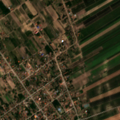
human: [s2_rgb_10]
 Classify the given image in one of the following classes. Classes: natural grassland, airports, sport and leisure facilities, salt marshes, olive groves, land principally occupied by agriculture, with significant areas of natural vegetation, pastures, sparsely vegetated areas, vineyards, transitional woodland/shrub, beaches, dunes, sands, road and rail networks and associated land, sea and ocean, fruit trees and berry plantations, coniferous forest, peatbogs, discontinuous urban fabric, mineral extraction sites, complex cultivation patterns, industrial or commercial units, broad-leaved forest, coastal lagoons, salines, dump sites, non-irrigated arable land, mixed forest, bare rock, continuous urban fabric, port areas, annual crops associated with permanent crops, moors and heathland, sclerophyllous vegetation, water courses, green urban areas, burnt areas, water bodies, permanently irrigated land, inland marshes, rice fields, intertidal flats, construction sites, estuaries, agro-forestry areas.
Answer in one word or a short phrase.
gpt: discontinuous urban fabric, non-irrigated arable land, complex cultivation patterns